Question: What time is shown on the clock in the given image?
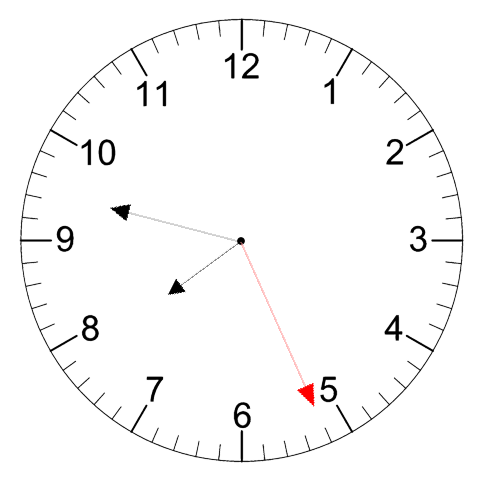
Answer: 07:47:26